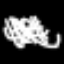
Label: square